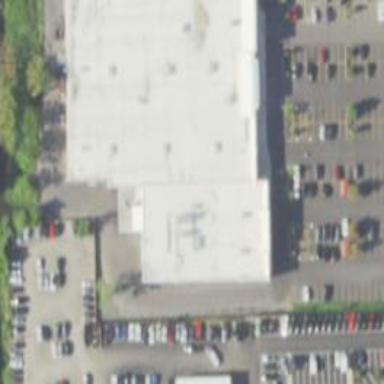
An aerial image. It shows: Supermarket.